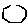
Label: hexagon